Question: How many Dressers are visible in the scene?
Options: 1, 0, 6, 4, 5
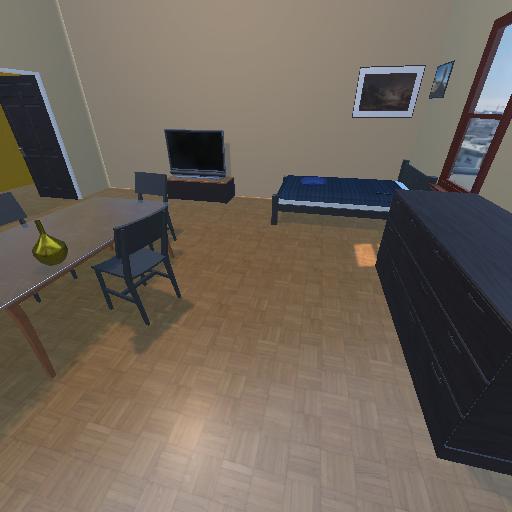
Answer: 1